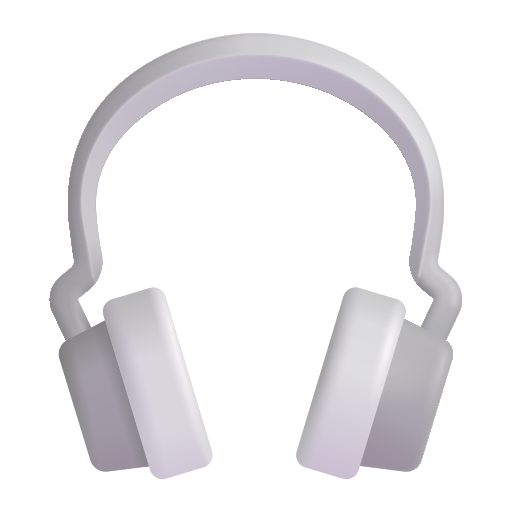
headphone color